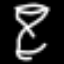
Label: hourglass